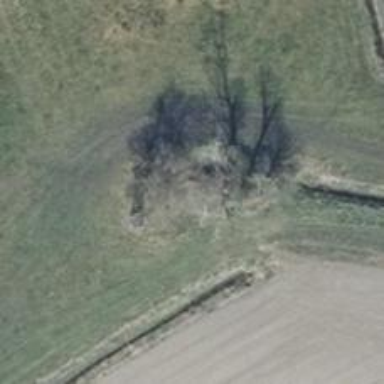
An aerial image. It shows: Landmark tree with broadleaved deciduous leaves.